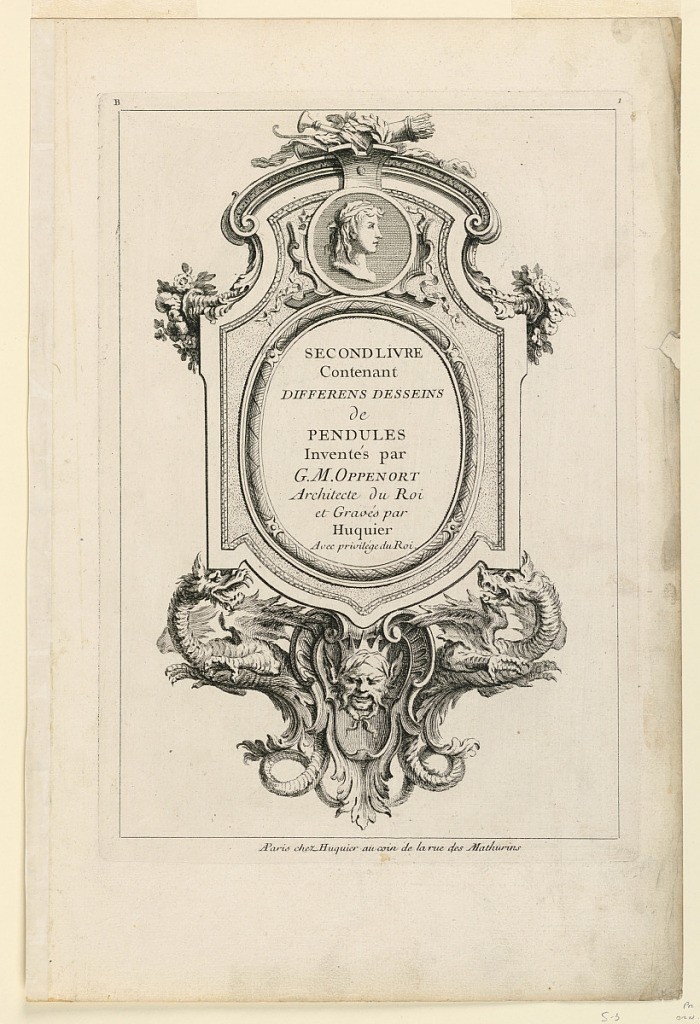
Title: Title Page from "Second Licre Contenant Differens Desseins de Pendules Inventés par G. M. Oppenort Architecte du Roi et Gravés par Huquier"
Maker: Gilles-Marie Oppenord, French, 1672–1742
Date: after 1751
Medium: Etching on paper
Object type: Print
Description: An oval frame set into a rectangular framework with curved top and bottom. The upper part decorated with a profile portrait in a medallion. The lower part supported by a masque and flanked by two dragons. Inscribed in the oval frame, title; lower margin: "A Paris chez Huquier au coin de la rue des Mathenins"; upper left: "B"; upper right: "1".